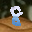
Label: 8